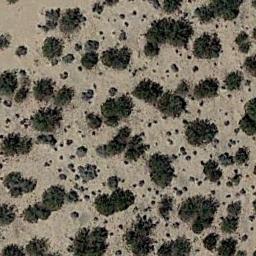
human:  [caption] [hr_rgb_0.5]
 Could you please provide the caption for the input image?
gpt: Some green chaparrals of different sizes grow in the desert .

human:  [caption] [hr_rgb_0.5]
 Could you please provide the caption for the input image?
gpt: There are some different kinds of bushes make up the chaparral on the desert .

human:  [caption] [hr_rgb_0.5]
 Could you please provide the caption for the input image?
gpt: There are about a hundred trees in this desert .

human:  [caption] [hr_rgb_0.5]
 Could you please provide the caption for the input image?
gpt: Chaparral is evenly distributed on the sand .

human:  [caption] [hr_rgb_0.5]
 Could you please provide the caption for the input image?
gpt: The vegetation in the chaparral is approximately the same size .